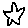
Label: star